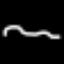
Label: line